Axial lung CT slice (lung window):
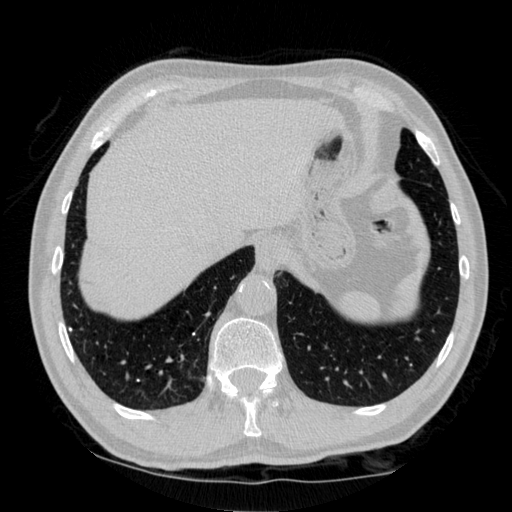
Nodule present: no